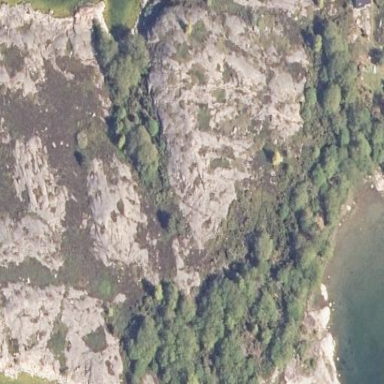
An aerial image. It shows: Landscape of bare rock.